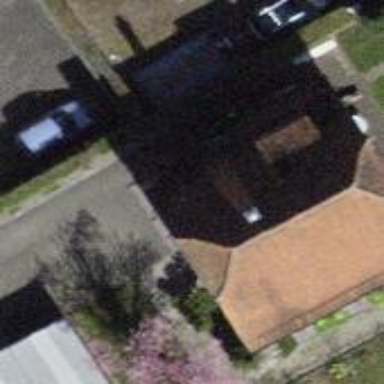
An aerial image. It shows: Building with tiled roof.